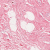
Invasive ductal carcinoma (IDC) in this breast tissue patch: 0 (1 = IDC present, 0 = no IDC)